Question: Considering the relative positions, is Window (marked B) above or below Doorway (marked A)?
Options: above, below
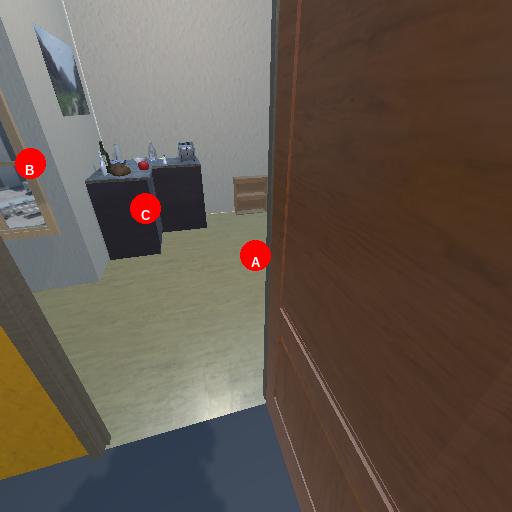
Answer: above